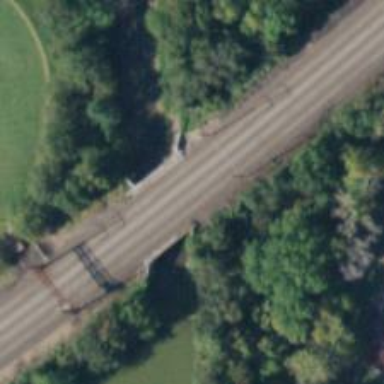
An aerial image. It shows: Bridge over electrified railway with contact line.